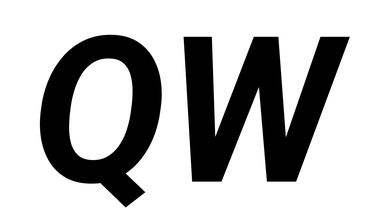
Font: Roboto-Italic_Bold_Italic